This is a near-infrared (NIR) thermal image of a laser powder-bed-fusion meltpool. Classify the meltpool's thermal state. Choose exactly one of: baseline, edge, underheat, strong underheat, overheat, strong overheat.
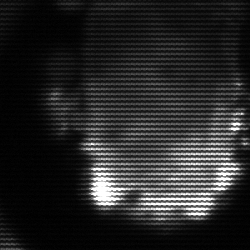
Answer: baseline